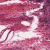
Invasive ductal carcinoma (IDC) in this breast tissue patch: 1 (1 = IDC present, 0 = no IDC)